Question: I need to change font size in cloud on highchart.
How to do it?
HTML:
'''
<script src="http://code.highcharts.com/highcharts.js"></script>
<div id="container" style="height: 400px"></div>
'''
JavaScript:
'''
$(function () {
$('#container').highcharts({
xAxis: {
categories: ['Jan', 'Feb', 'Mar', 'Apr', 'May', 'Jun', 'Jul', 'Aug', 'Sep', 'Oct', 'Nov', 'Dec']
},
title: {
style: {
color: '#FF00FF',
fontWeight: 'bold'
}
},
series: [{
data: [29.9, 71.5, 106.4, 129.2, 144.0, 176.0, 135.6, 148.5, 216.4, 194.1, 95.6, 54.4]
}]
});
});
'''
JSFiddle: <URL>
Screen:

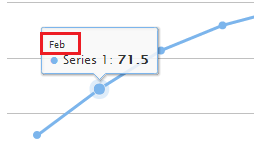
Answer: <URL>
My custom code has been used on lines 4-12.
'''
tooltip: {
shared: true,
useHTML: true,
headerFormat: '<span style="font-size: 20px; color: red;">{point.key}</span><br/>',
style: {
fontWeight: 'bold',
fontSize: '13px'
}
},
'''
Styling of the element you wanted was accomplished by 'headerFormat' and specifying styles you want in the 'style=""'
Have a look at: <URL>